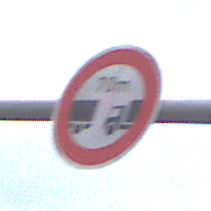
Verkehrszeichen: VerbotUnterschreitenMindestabstand
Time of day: MorningAfternoon
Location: Outdoor (Urban)
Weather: Overcast
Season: NotSpecified
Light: Natural